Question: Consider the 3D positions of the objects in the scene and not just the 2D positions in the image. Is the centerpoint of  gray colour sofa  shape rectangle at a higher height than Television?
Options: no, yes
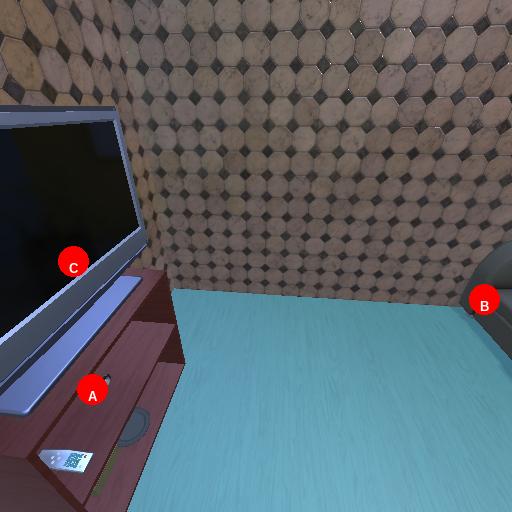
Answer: no